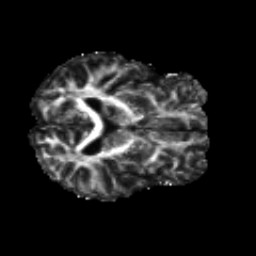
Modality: FA
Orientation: axial
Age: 22
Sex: male
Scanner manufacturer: siemens
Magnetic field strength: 3 T
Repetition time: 8.8 s
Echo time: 0.085 s